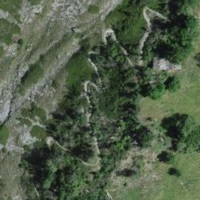
EUNIS habitat code: 43
Species observed at this site:
Dryocopus martius